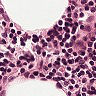
Metastatic tissue present: no